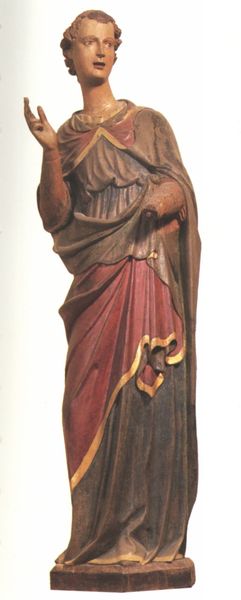
Titel: Teil einer Verkündigungsszene
Institution: Florenz, Bargello
Schlagwörter: hand, kopf, mann, grün, bewegung, braun, frau, geste, holz, kleid, gürtel, rot, arm, falten, johannes, lang, sockel, hals, kirche, schlank, figur, gewand, gold, haare, mantel, gotik, locken, skulptur, statue, bewegt, farbig, lila, faltenwurf, plastik, geneigt, kreuz, religion, groß, bildniss, altar, schnitzerei, kaputt, jüngling, mittelalter, zerstört, heiliger, gefasst, goldrand, maria, objekt, fassung, schnitzen, holzskulptur, spätgotik, freske, apostel, gnade, blattgold, lukas, ark, goldsaum, fehlt, gnädig, am, 14. jahrhundert, stehender heiliger, zertstört, kethadrale